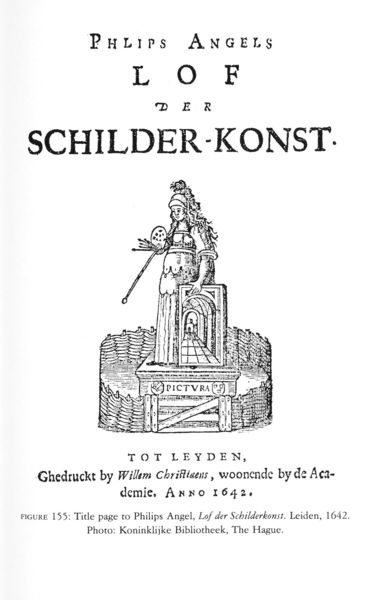
Titel: Titelseite zu: Philips Angel, Lof der Schilderkonst
Künstler: Samuel van Hoogstraten
Institution: Den Haag, Koninklijke Bibliotheek
Schlagwörter: frau, zaun, bild, holland, niederlande, figur, haare, statue, schrift, bilder, perspektive, grafik, podest, buch, druck, titel, illustration, schilder, text, soldat, helm, allegorie, pictura, pinsel, ritter, rüstung, buchdeckel, deckblatt, jahr, fluchtpunkt, mittelalter, krieger, emblem, illsutration, justitia, wörter, leyden, 1642, titelkupfer, schilderkonst